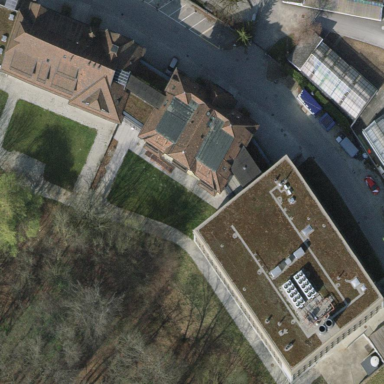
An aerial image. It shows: View of university building.